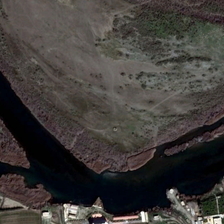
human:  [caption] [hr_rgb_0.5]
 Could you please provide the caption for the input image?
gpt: red plants and barelands are in two sides of a curved river .

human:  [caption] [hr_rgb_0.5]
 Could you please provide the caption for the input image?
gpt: red plants and barelands are in two sides of a curved river .

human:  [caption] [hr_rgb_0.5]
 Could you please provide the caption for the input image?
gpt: red plants and barelands are in two sides of a curved river .

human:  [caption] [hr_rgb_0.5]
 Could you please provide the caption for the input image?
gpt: red plants and barelands are in two sides of a curved river .

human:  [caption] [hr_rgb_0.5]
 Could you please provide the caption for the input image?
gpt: red plants and barelands are in two sides of a curved river .